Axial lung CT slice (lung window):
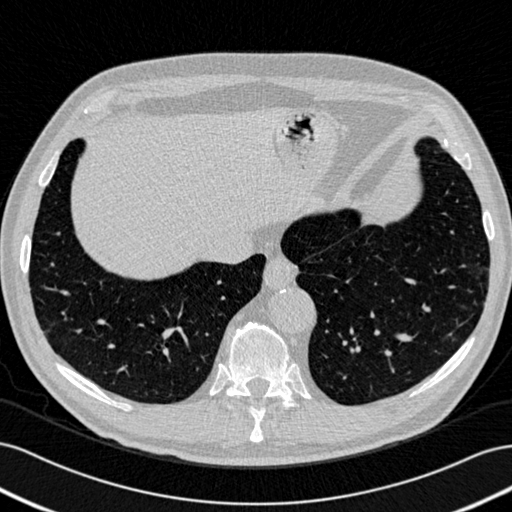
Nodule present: no